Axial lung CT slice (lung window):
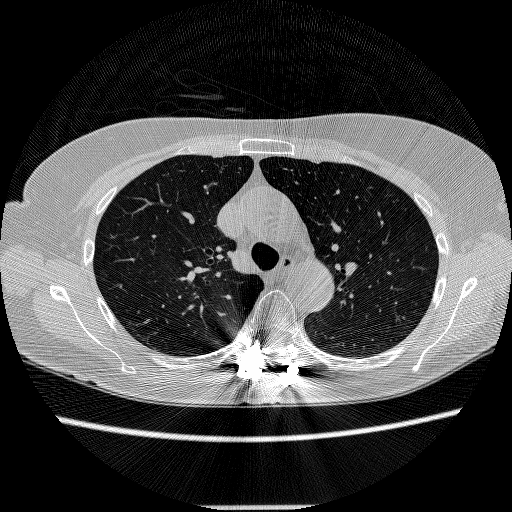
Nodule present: no